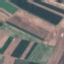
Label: AnnualCrop